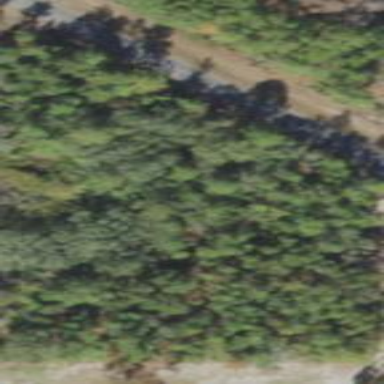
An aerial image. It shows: Mixed leaf woodland.